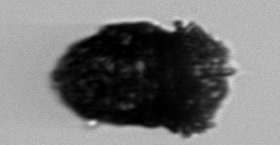
Label: Stenosemella_pacifica